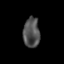
Tissue: skin
Cell type: Epithelial cells
Senescence score: 0.2671
Nuclear area (px): 485
Mean DAPI intensity: 80.402